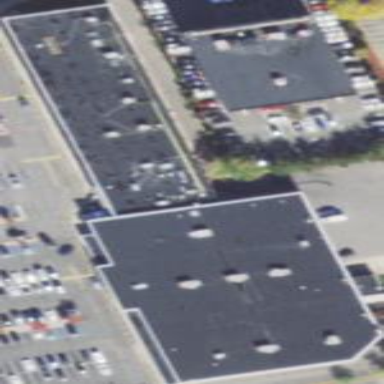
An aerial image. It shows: Retail building.